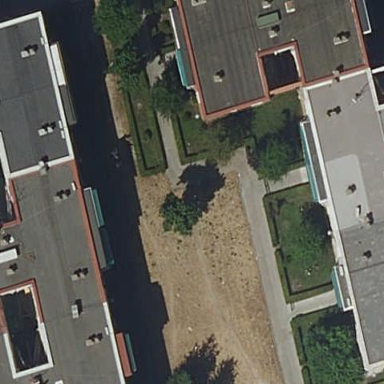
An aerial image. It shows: Sidewalk along the footway.